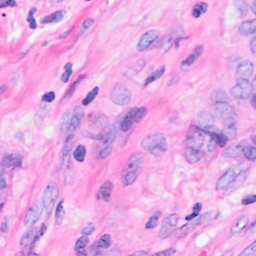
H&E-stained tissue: Breast